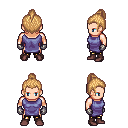
a pixel art fantasy rpg character, male body template, human, light skin, chain tabard jacket, gold greaves, light blonde short topknot hairstyle, metal gloves, maroon shoes, four views (front, back, left, right), 2x2 character sprite sheet, small pixel art, hard edges, no anti-aliasing